Aerial crown-view tile of a tropical tree (Barro Colorado Island, Panama), acquired 20250818:
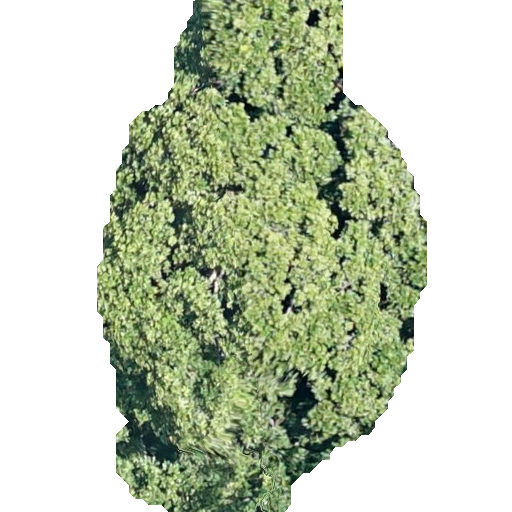
Species: Anacardium excelsum
GBIF accepted scientific name: Anacardium excelsum
Crown area: 189.025 m²